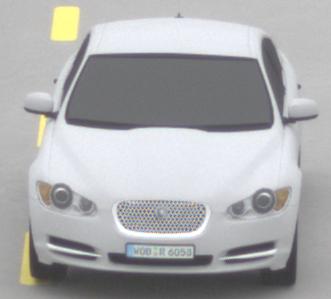
Make: Jaguar
Model: XF 3.0 V6
Detailed model: XF (X250) Limousine
Model produced from: 2010/02
Model produced until: 2010/10
Doors: 4
Color: white
Road condition: dry road
Daytime: midday
Contrast: low contrast